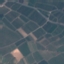
Land use / land cover class: PermanentCrop